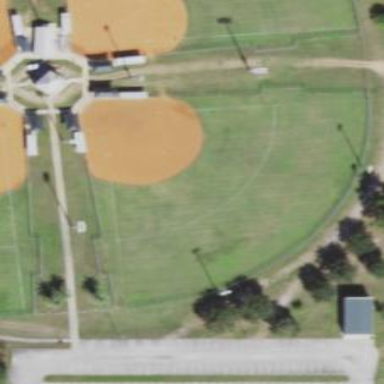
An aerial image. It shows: Softball pitch for leisure and sport activities.